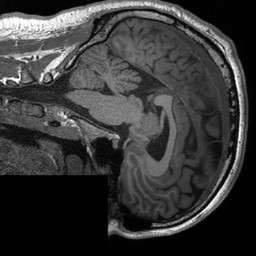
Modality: T1w
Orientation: sagittal
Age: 35
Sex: male